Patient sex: M
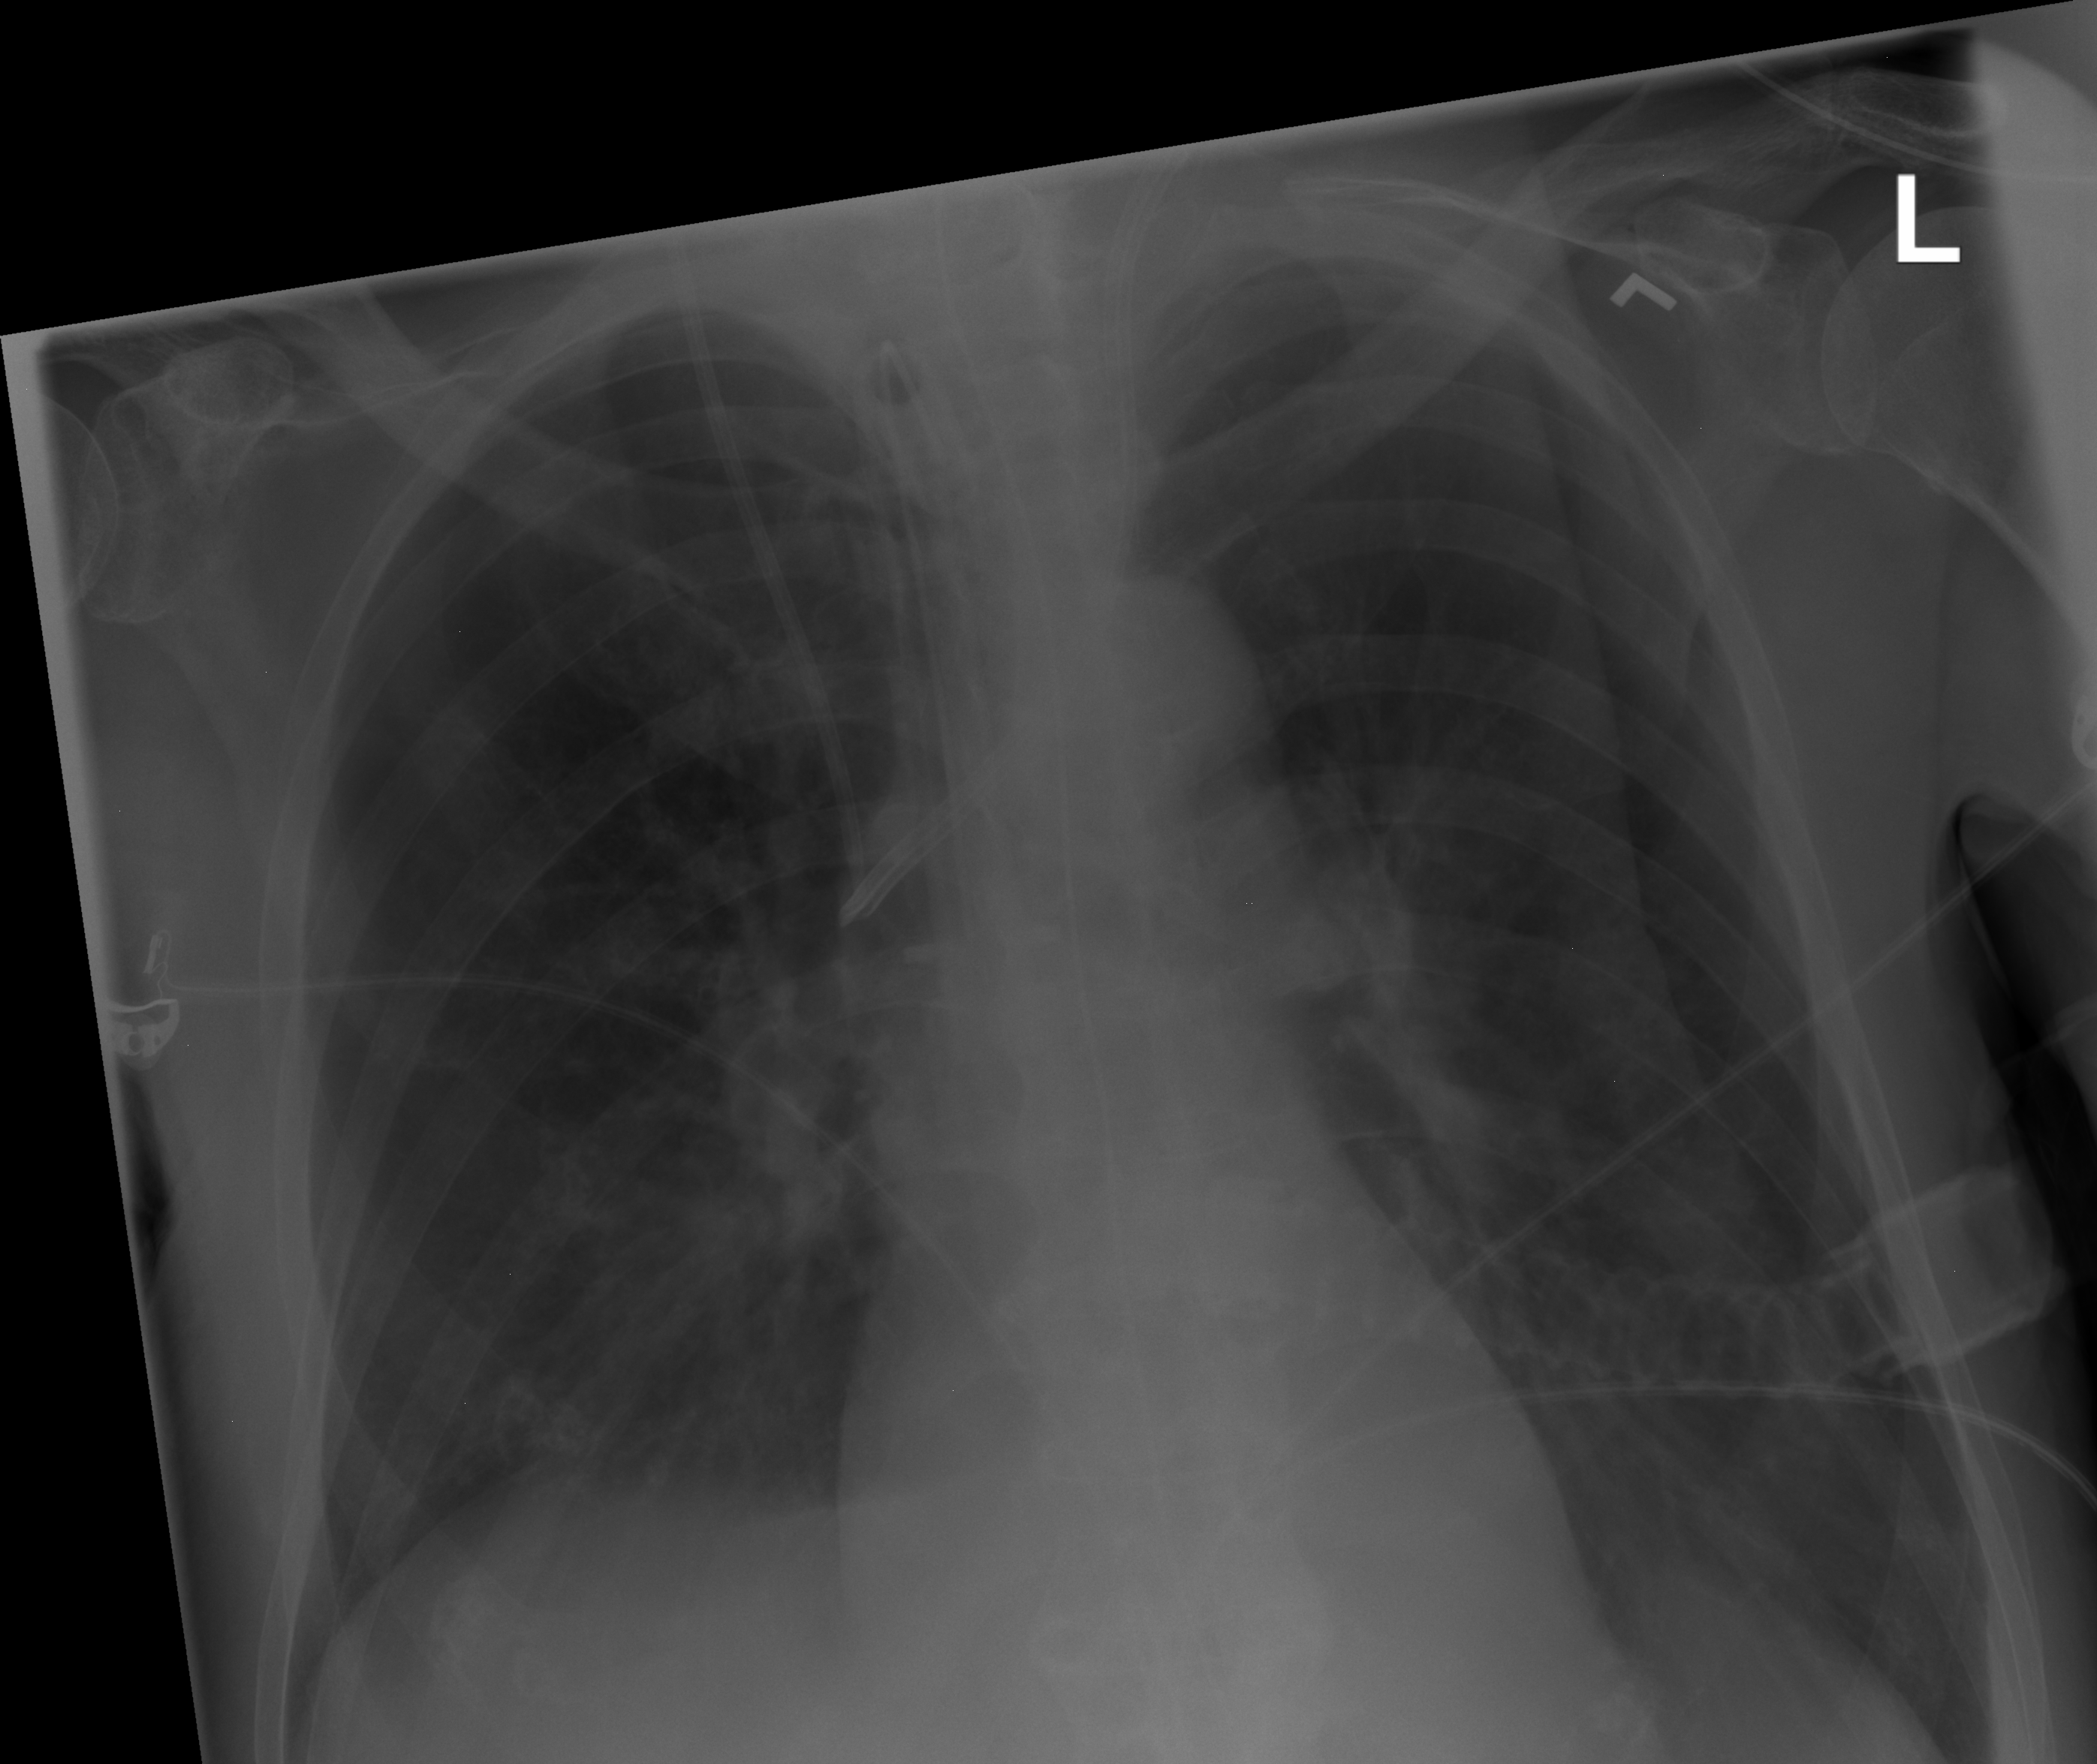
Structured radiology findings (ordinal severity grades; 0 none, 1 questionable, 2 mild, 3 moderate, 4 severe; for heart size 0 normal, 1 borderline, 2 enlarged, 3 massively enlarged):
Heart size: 0
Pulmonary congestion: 0
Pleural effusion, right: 0
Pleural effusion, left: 1
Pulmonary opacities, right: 0
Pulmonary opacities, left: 0
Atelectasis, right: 0
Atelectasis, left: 0